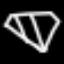
Label: diamond